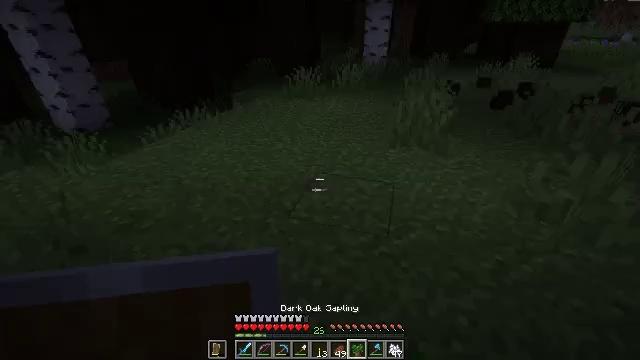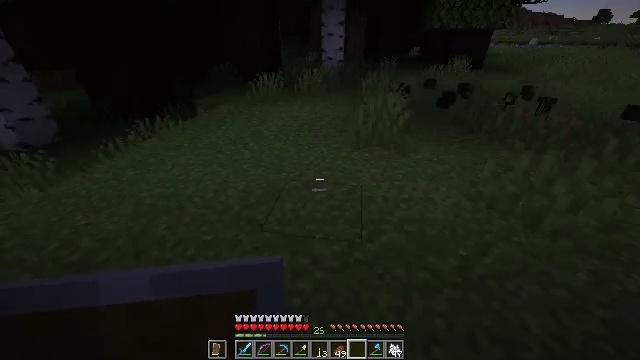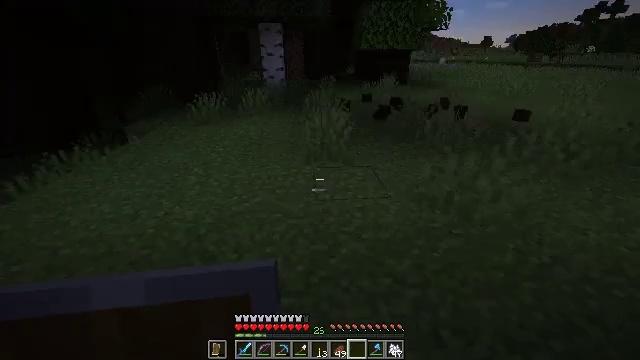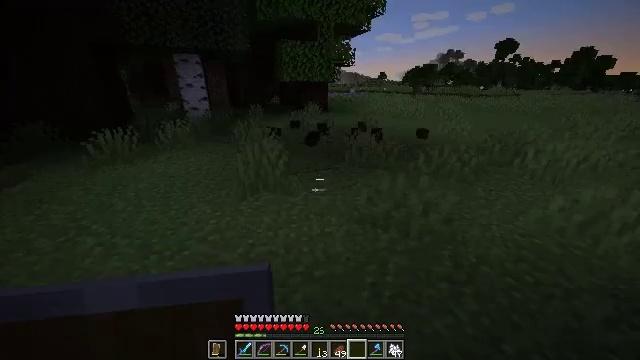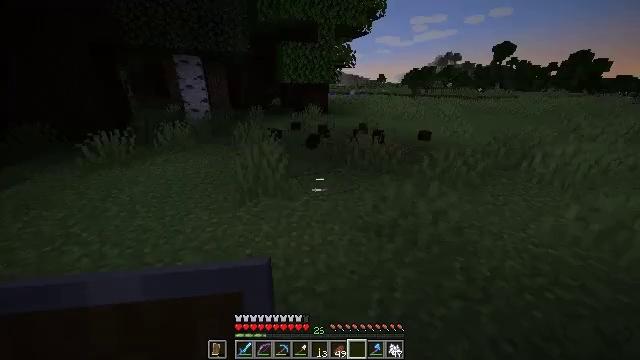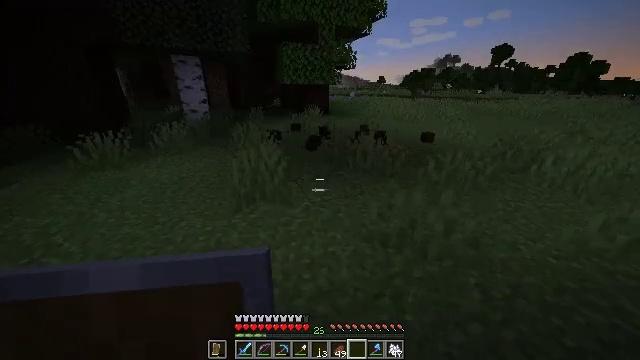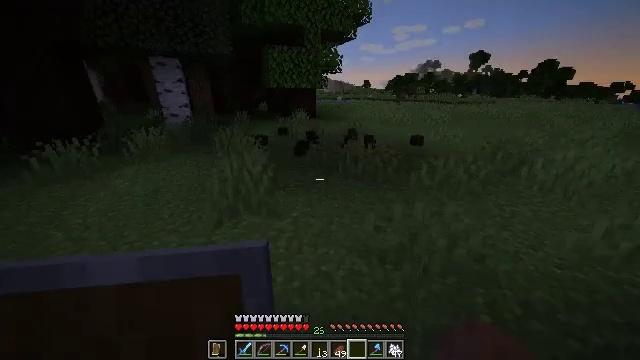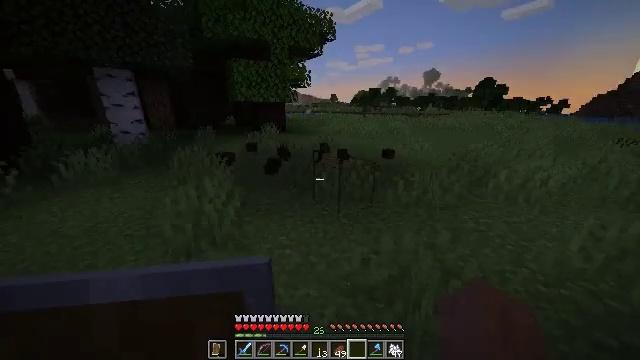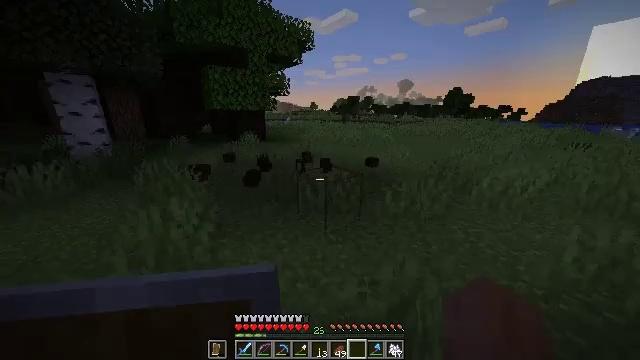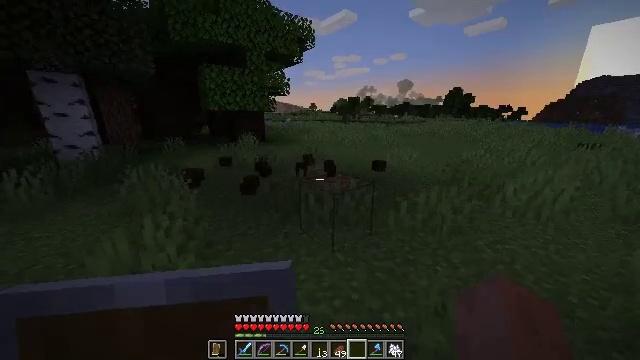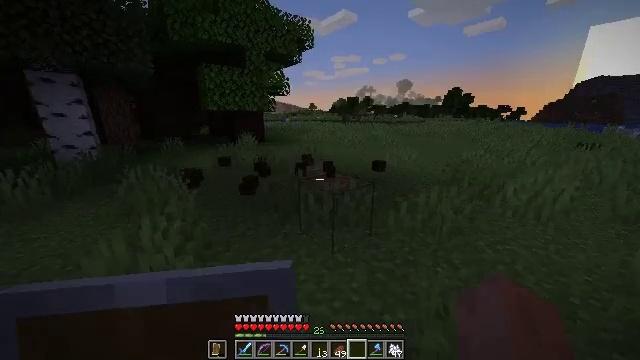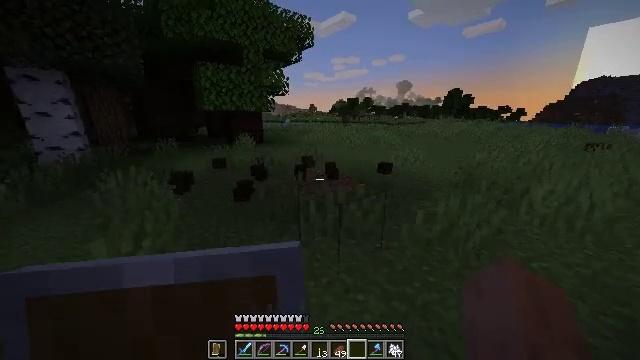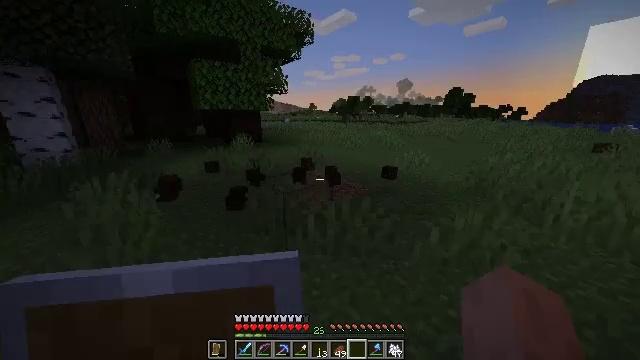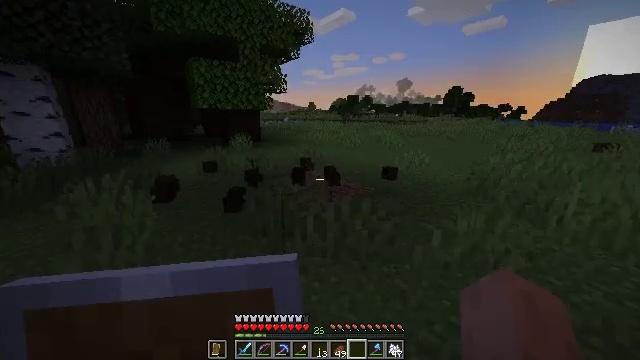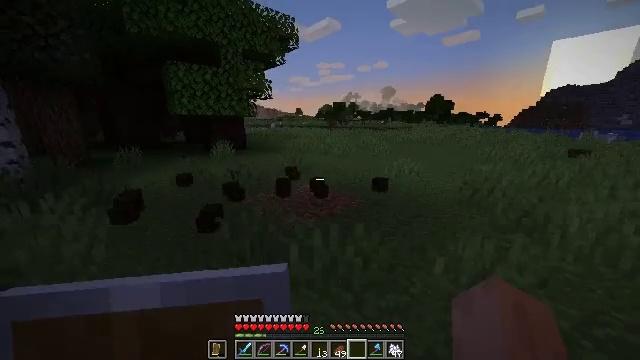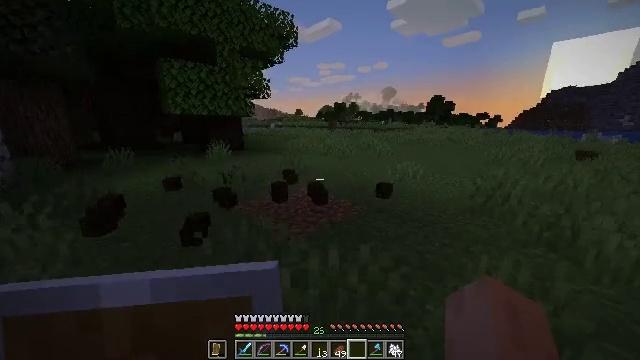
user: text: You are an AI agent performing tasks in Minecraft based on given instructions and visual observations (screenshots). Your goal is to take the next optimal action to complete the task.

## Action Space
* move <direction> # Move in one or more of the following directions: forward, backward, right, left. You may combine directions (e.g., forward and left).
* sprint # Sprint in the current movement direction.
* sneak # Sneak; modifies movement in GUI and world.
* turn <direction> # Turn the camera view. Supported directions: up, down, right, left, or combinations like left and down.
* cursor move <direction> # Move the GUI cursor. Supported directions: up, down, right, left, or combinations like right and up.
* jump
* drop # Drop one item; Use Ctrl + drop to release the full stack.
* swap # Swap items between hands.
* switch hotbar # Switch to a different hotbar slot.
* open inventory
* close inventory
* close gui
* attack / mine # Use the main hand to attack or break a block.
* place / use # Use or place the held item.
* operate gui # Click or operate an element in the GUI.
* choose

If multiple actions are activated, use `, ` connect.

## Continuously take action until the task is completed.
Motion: motion action
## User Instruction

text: craft item air
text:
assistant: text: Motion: move forward, sprint, turn right and down
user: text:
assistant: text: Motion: move forward, sprint, turn right and up
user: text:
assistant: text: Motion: move forward, sprint, turn right and up
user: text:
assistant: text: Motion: move forward
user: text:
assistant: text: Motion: move forward
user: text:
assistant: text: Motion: move forward, turn right
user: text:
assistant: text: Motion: move forward, sprint, turn right and up
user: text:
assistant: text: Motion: move forward, sprint, turn right and up
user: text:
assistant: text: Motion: move forward
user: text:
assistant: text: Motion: move forward
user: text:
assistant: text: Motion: move forward
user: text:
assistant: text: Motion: move forward, sprint
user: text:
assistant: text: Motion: move forward, sprint
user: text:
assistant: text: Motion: move forward, turn right and up
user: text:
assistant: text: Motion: move forward
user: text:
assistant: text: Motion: move forward, turn right
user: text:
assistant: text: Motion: move forward
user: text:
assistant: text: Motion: move forward
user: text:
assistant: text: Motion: move forward, turn left
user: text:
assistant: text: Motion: move forward
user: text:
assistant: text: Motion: move forward
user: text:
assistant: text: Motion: move forward, sprint, turn left
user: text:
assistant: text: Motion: move forward, sprint
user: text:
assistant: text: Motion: move forward, turn left and down
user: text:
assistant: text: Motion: move forward, turn left
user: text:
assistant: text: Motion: move forward, turn left and down
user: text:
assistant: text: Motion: move forward, turn left and down
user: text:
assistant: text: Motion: move forward, turn left
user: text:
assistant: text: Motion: move forward, turn left and down
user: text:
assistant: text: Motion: move forward, turn left and down